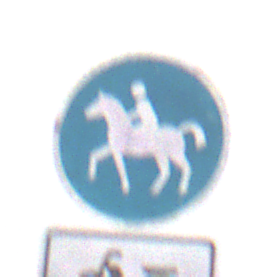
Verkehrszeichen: Reitweg
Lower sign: EinspurigeFahrzeugeFrei2
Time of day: Midday
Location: Outdoor (RoadRail)
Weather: Overcast
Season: NotSpecified
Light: Natural